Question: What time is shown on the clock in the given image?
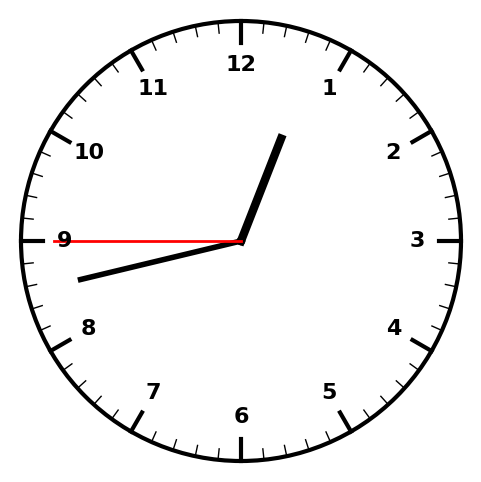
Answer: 12:42:45